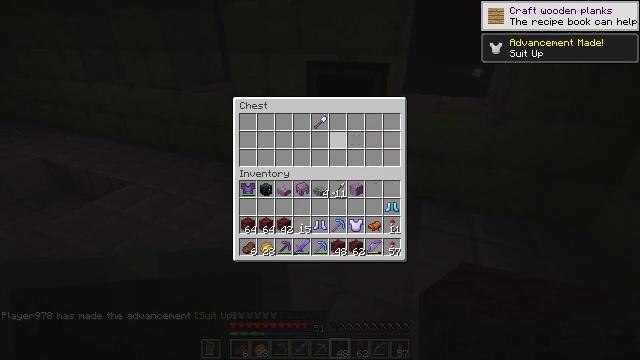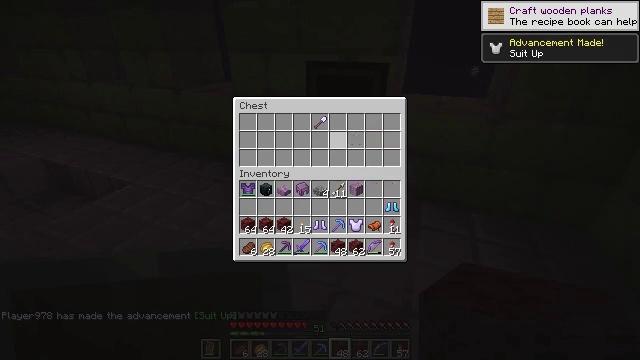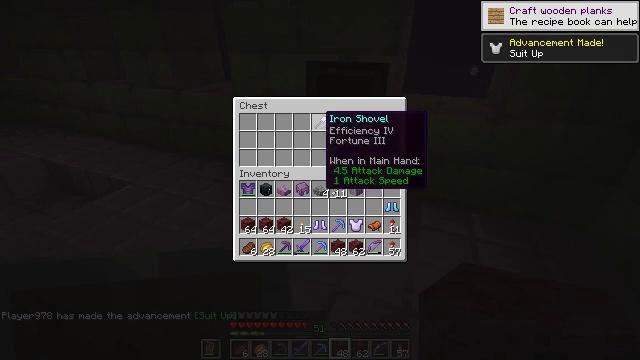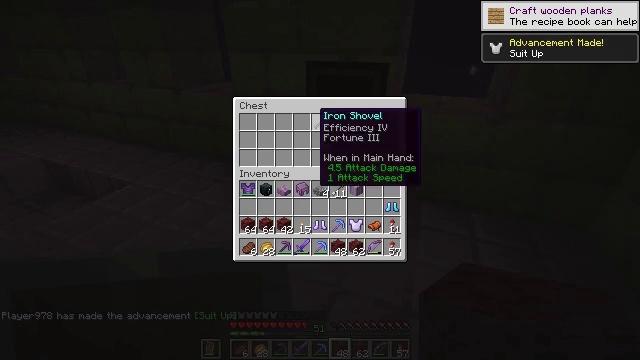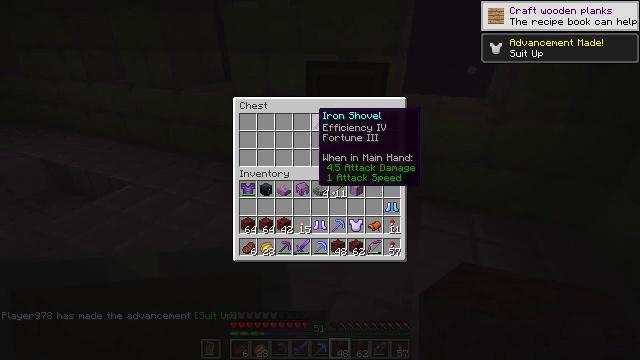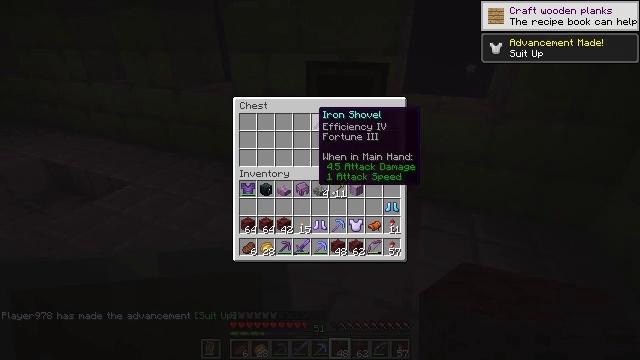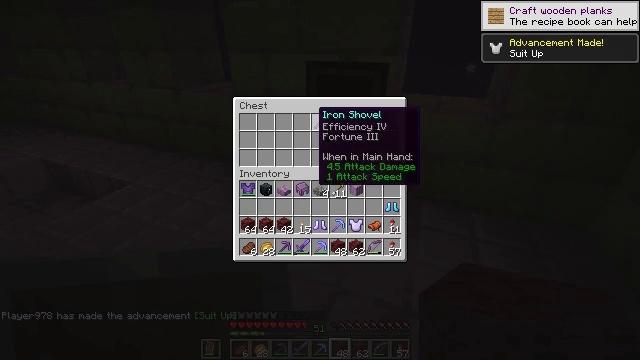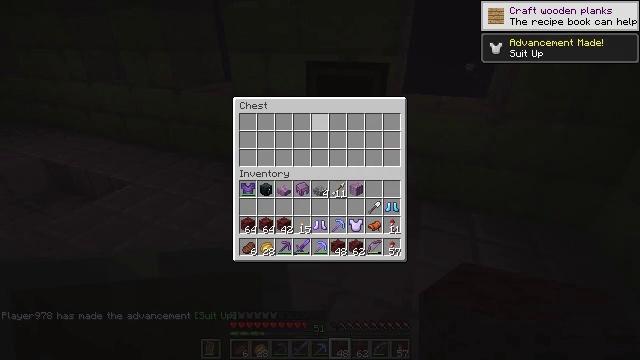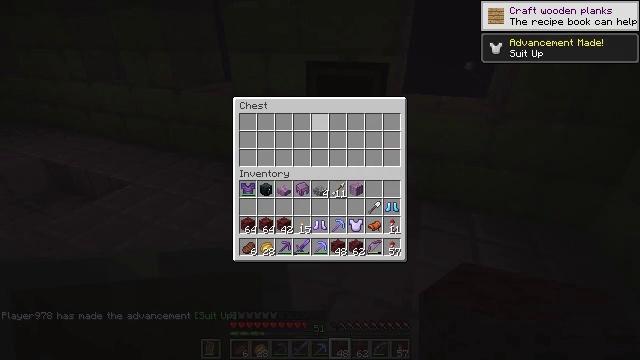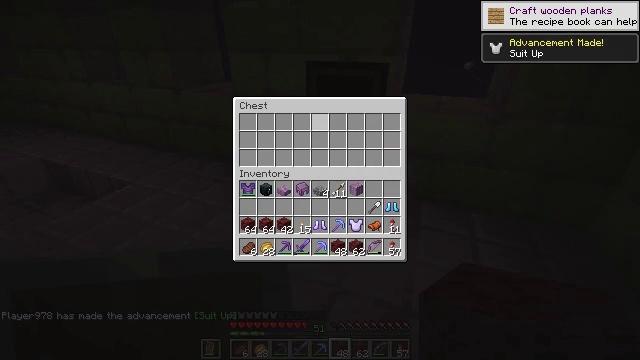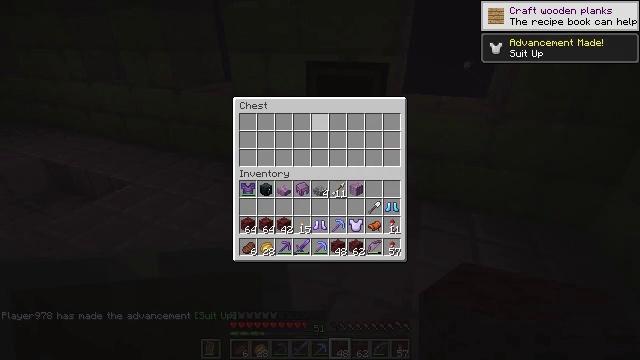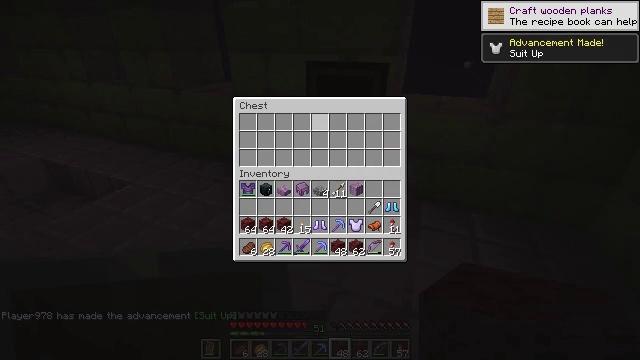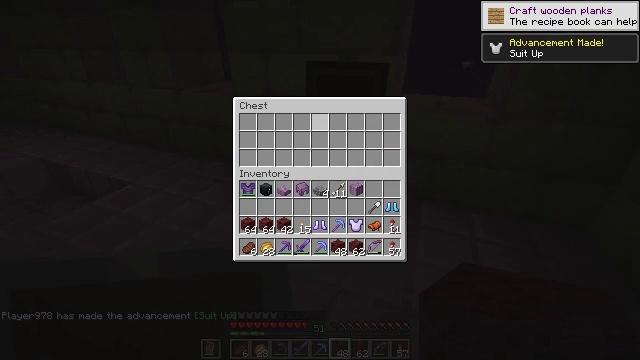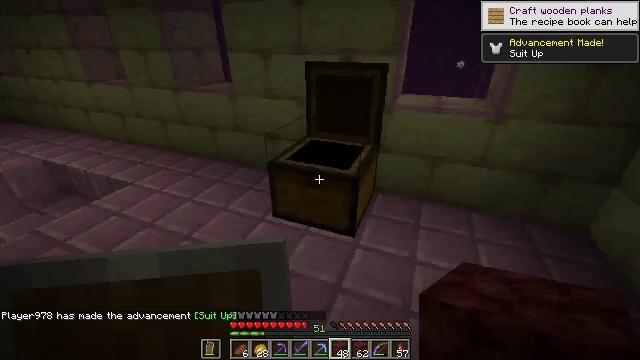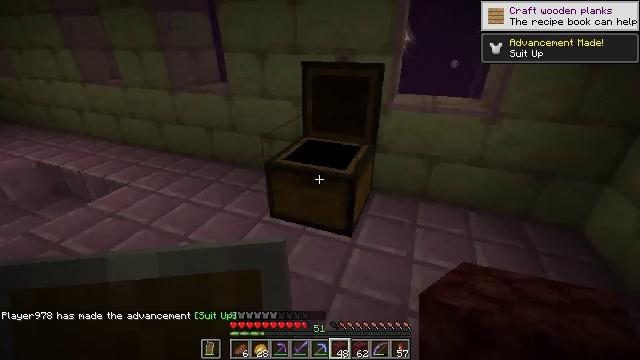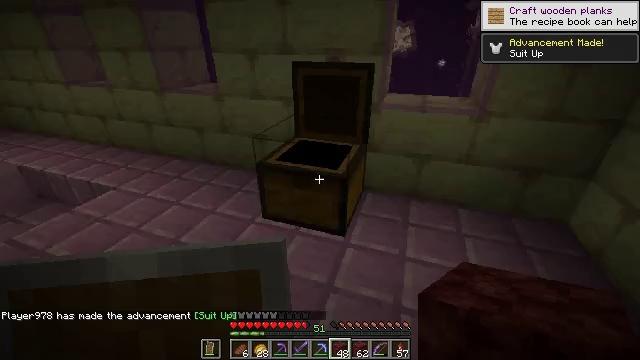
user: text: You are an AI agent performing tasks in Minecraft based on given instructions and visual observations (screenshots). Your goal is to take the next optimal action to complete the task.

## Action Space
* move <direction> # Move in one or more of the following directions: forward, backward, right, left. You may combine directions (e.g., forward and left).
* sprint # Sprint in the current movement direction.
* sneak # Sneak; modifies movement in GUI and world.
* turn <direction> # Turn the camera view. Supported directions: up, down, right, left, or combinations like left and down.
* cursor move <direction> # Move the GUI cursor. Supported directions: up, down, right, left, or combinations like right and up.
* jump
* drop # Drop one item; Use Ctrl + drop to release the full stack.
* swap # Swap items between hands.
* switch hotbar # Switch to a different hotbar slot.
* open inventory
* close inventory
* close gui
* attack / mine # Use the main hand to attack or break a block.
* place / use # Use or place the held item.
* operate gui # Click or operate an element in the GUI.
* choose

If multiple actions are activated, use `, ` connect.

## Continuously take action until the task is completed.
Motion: motion action
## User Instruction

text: Mine end stone bricks.
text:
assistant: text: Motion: sneak, cursor move left
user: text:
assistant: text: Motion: sneak, cursor move left
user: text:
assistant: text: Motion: sneak
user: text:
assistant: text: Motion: sneak
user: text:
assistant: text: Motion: sneak
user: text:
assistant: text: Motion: sneak
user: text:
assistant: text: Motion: sneak, choose
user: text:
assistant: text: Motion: sneak, choose
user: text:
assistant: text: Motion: sneak
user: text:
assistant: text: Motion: sneak
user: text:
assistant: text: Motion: sneak
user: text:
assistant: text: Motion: sneak
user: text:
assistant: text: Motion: sneak, close inventory
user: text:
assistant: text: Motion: close inventory
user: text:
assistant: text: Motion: turn right, close inventory
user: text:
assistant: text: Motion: turn right, close inventory
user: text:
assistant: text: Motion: turn right
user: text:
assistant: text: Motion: turn right
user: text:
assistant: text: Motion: move forward, turn right and up
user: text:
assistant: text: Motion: move forward, turn right and up
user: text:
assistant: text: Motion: move forward
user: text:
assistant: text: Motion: move forward
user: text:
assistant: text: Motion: move forward
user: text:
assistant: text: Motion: move forward
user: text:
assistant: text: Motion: move forward
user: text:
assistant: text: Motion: move forward
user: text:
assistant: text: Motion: move forward
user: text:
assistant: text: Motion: move forward and move right, turn left
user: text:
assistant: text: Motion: move forward and move right, turn left and down
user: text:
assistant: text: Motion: move forward and move right, turn left